I will show an image sequence of human cooking. I have annotated the images with numbered circles. Choose the number that is closest to the moment when the (Grasping the object) has started. You are a five-time world champion in this game. Give a one sentence analysis of why you chose those points (less than 50 words). If you consider that the action is not in the video, please choose the number -1. Provide your answer at the end in a json file of this format: {"points": []}
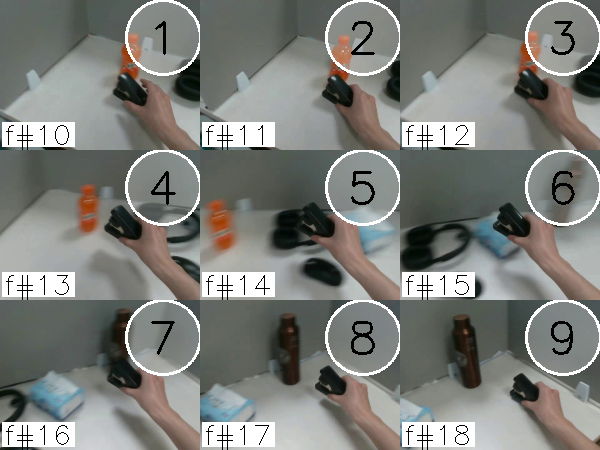
Frame 2 shows the clearest moment of hand-object contact.
{"points": [2]}